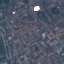
Land use / land cover class: Residential